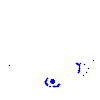
Particle: pion